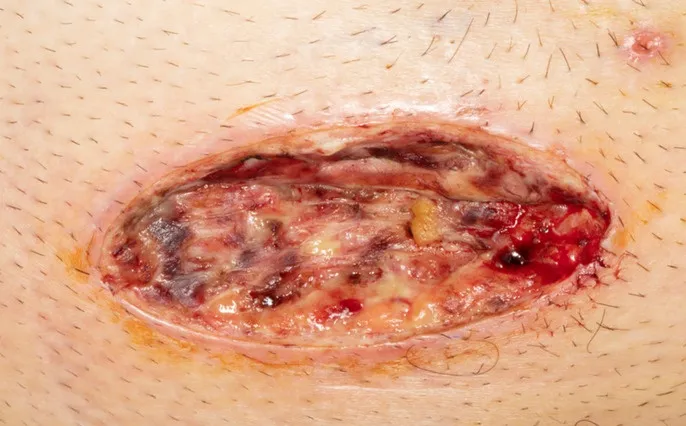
Incised abscess located on abdomen. Note smaller inflamed lesion nearby.
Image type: medical_photograph (skin_photograph)